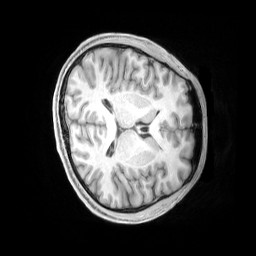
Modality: T1w
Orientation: axial
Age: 22
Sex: male
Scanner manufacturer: siemens
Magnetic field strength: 3 T
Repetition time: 2.53 s
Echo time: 0.00326 s